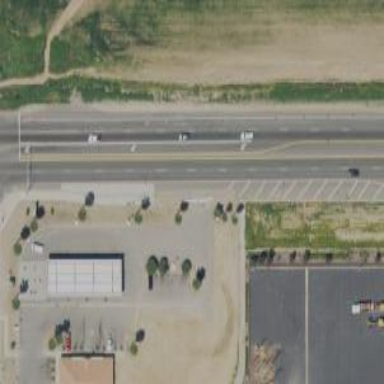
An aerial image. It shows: Asphalt road classified as trunk highway.